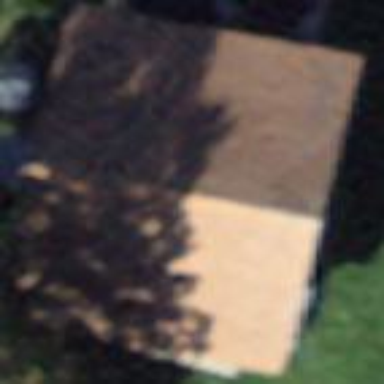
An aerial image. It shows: Barn.